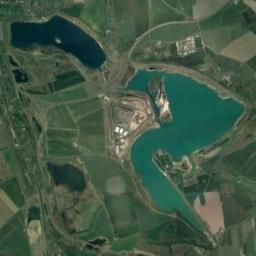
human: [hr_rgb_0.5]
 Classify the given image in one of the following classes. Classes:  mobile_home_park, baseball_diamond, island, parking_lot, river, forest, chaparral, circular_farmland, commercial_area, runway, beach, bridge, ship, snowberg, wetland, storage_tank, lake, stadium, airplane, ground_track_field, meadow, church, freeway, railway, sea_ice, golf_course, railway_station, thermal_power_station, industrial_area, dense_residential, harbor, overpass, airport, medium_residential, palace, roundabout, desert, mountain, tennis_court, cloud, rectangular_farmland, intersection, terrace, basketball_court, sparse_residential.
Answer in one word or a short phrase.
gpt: lake